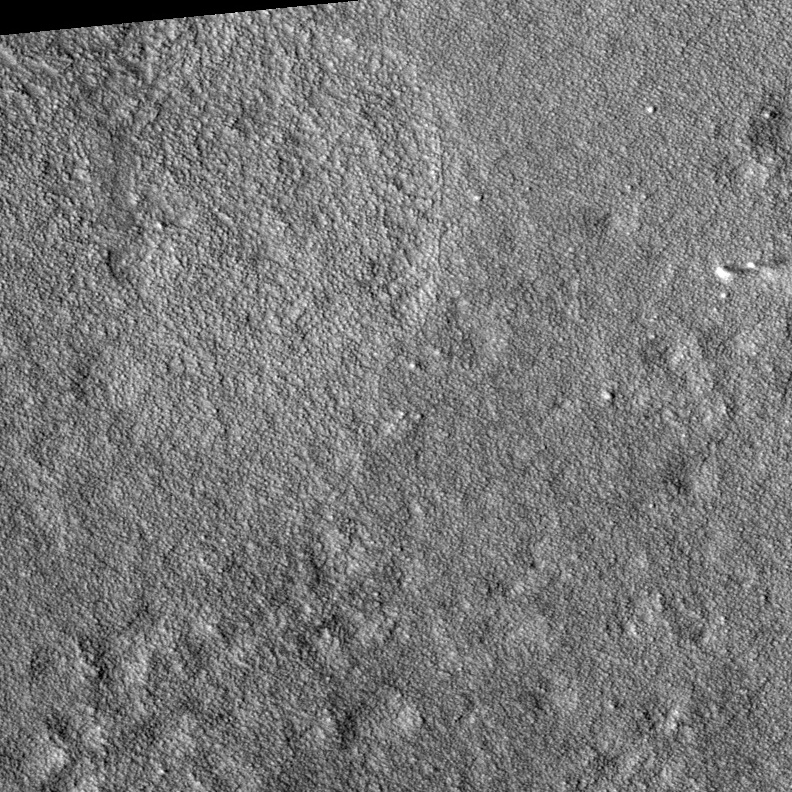
Label: dustdevil